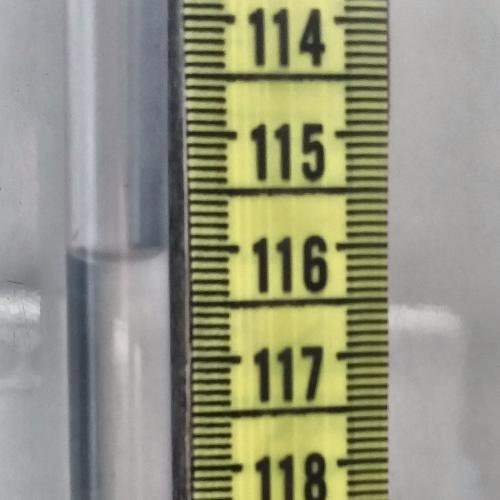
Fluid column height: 116.1 cm